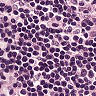
Metastatic tissue present: no